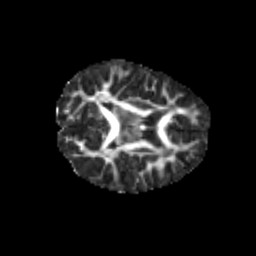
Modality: FA
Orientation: axial
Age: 6
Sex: female
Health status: healthy